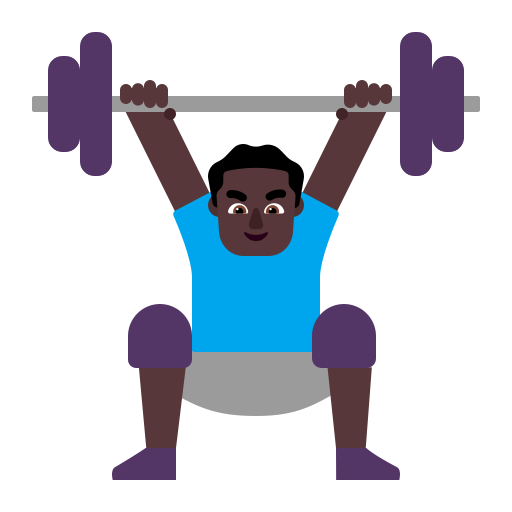
man lifting weights flat dark